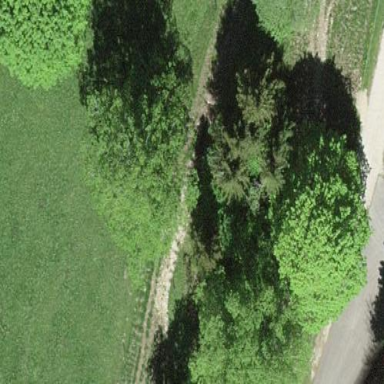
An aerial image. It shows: Beautiful woodland area.